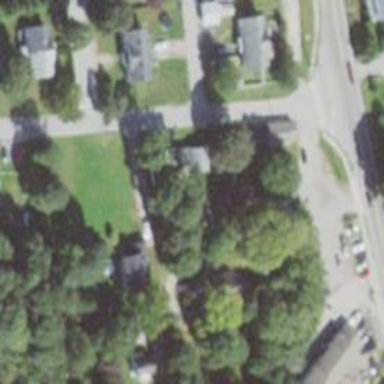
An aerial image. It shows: Residential driveway used as service road.